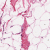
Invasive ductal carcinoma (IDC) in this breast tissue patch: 0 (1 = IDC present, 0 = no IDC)